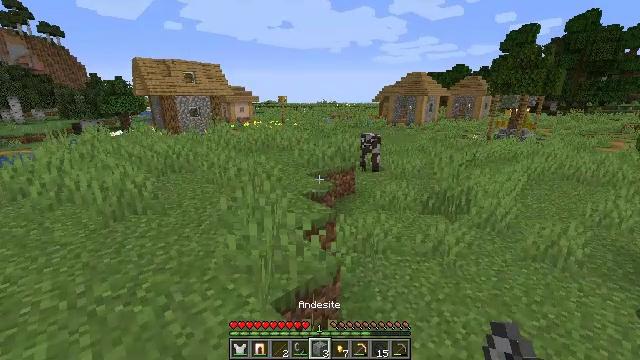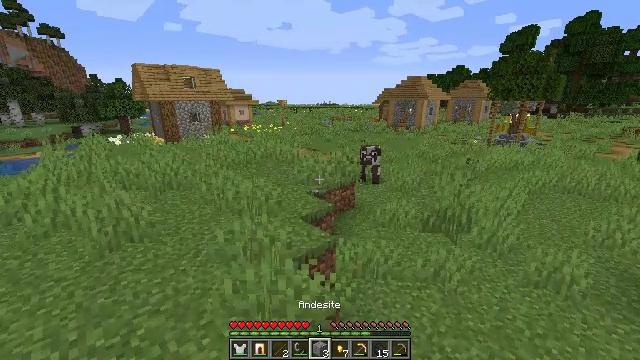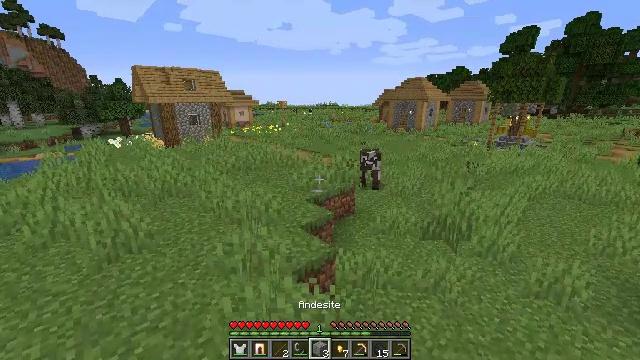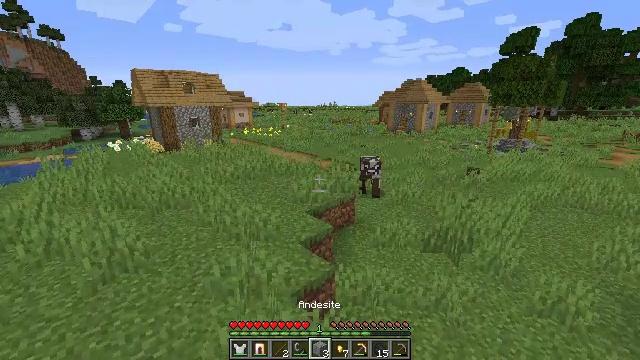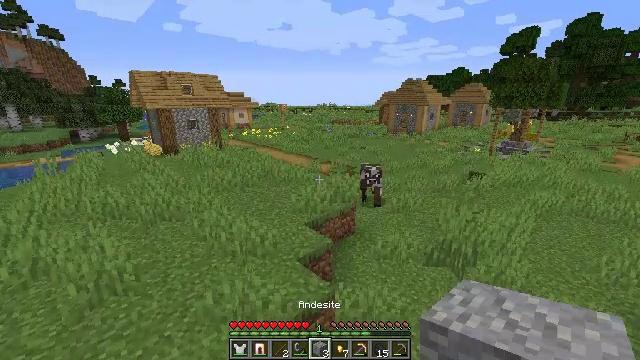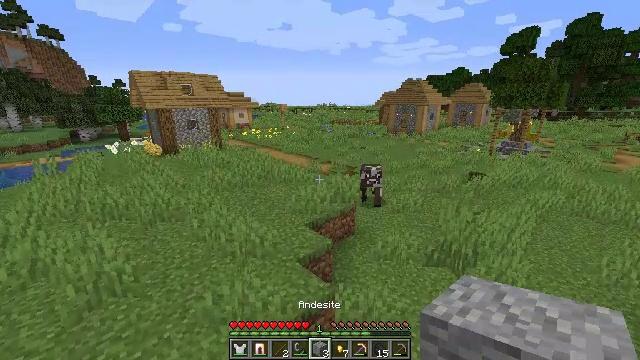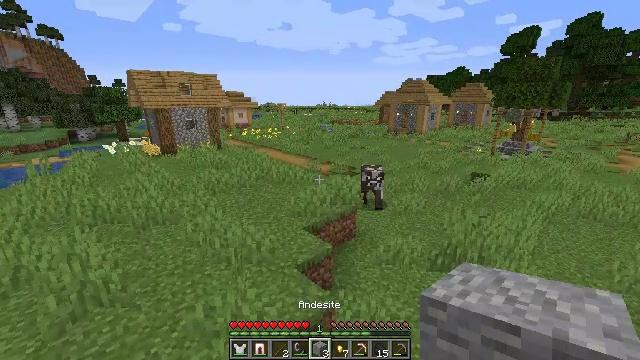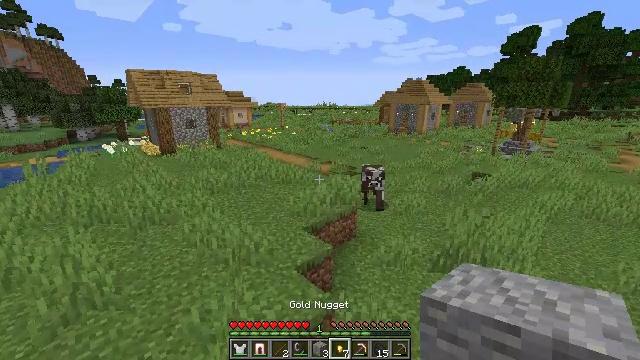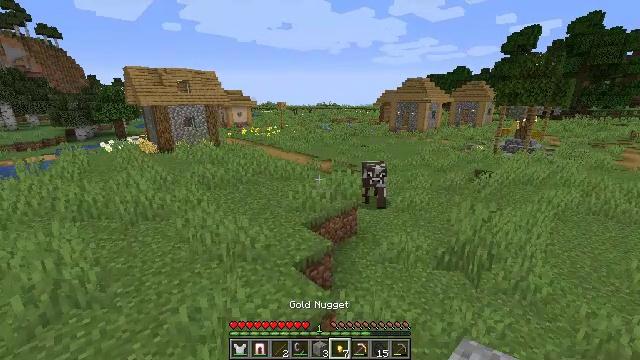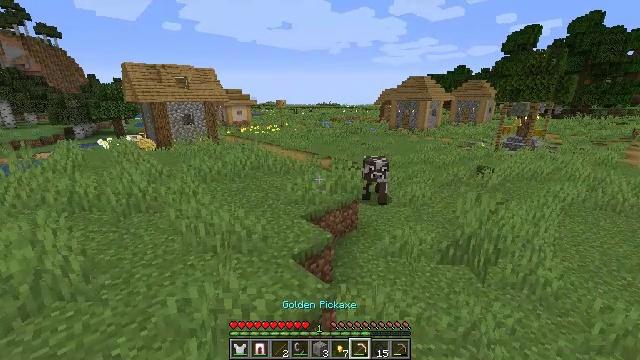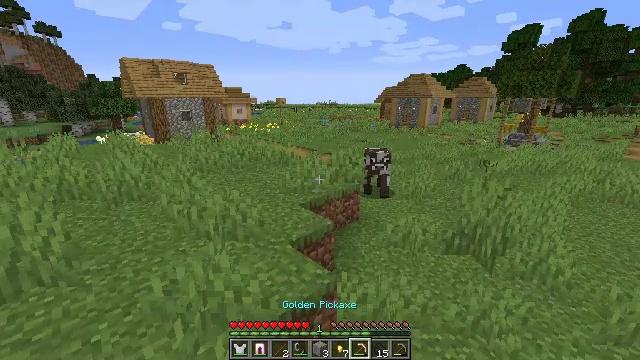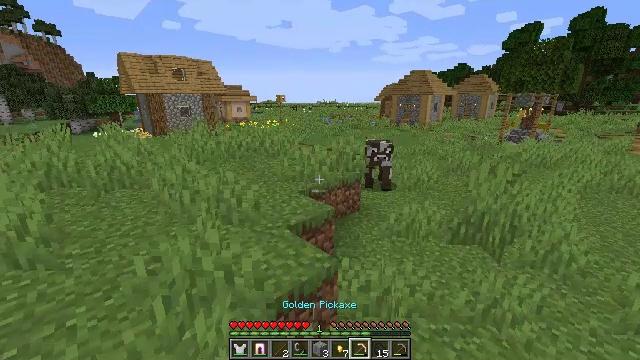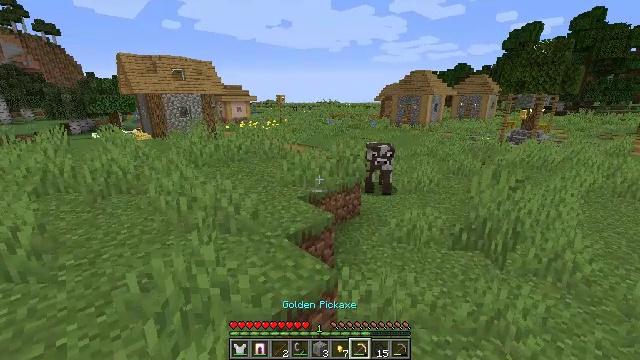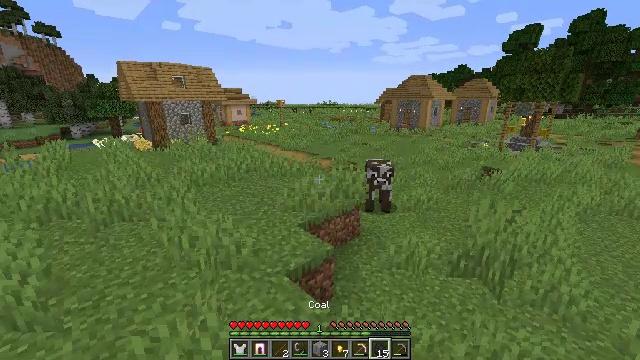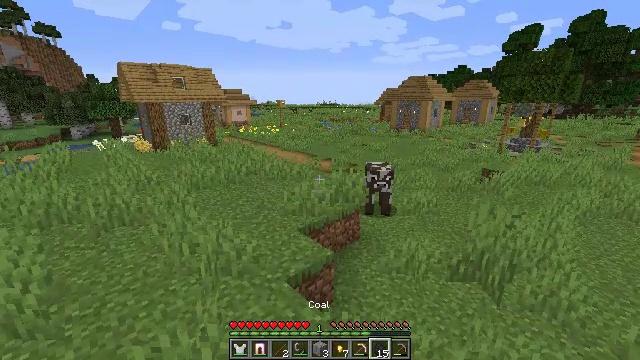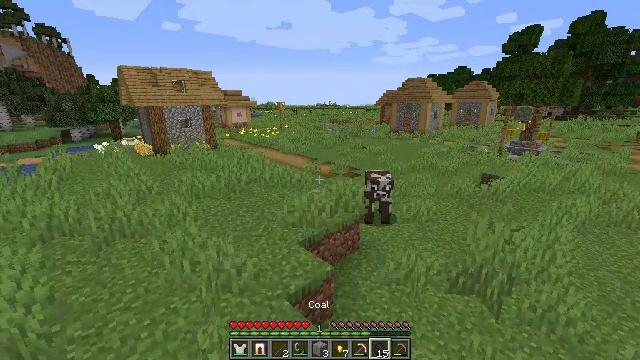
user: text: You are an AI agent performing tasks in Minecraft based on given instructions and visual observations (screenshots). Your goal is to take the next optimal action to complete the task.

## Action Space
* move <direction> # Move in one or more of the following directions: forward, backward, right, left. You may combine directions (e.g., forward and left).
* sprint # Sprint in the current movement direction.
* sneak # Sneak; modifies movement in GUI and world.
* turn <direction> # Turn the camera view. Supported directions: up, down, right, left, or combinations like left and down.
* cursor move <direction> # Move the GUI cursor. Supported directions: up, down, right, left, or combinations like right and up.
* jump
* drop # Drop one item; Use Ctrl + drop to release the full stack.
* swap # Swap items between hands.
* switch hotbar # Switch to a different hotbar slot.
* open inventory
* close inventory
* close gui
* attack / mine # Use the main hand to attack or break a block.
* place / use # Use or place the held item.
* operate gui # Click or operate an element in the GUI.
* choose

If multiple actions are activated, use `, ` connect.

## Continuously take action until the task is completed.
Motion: motion action
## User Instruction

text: Left click on the bell to mine it.
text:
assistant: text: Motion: move forward, jump
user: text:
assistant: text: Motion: move forward, jump
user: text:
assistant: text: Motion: move forward, jump
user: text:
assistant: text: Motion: move forward, jump
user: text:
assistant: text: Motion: move forward, jump
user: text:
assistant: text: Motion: move forward, jump
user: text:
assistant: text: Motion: jump
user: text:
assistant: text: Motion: jump
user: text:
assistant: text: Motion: jump
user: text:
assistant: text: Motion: jump
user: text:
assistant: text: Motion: jump
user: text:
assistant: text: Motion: jump
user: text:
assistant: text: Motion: jump
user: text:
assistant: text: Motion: jump
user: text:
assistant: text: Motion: jump
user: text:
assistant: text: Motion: jump
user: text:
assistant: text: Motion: jump
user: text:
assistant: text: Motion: jump
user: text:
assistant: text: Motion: jump
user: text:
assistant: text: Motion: move forward, jump
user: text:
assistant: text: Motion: move forward, jump
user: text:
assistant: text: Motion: move forward, jump
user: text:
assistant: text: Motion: jump
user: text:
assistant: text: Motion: jump
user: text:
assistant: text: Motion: jump
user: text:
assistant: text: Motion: jump
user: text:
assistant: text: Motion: jump
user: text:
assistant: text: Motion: jump
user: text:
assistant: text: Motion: jump
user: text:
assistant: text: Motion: jump